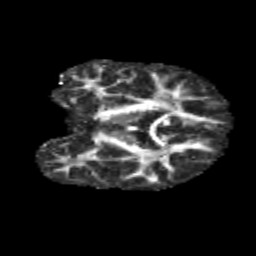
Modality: FA
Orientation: coronal
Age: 11
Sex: male
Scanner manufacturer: siemens
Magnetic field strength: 3 T
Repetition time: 3.8 s
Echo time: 0.07 s